Question:
<URL>
I created a database called eclipse in MySQL via phpmyadmin (and logged out), I'm supplying correct username and password, yet the connection test fails. Why?
These are the reported errors:
'''
com.mysql.jdbc.exceptions.jdbc4.MySQLSyntaxErrorException: Unknown database 'database'
at sun.reflect.NativeConstructorAccessorImpl.newInstance0(Native Method)
at sun.reflect.NativeConstructorAccessorImpl.newInstance(NativeConstructorAccessorImpl.java:57)
at sun.reflect.DelegatingConstructorAccessorImpl.newInstance(DelegatingConstructorAccessorImpl.java:45)
at java.lang.reflect.Constructor.newInstance(Constructor.java:532)
at com.mysql.jdbc.Util.handleNewInstance(Util.java:411)
at com.mysql.jdbc.Util.getInstance(Util.java:386)
at com.mysql.jdbc.SQLError.createSQLException(SQLError.java:1053)
at com.mysql.jdbc.MysqlIO.checkErrorPacket(MysqlIO.java:4074)
at com.mysql.jdbc.MysqlIO.checkErrorPacket(MysqlIO.java:4006)
at com.mysql.jdbc.MysqlIO.checkErrorPacket(MysqlIO.java:919)
at com.mysql.jdbc.MysqlIO.proceedHandshakeWithPluggableAuthentication(MysqlIO.java:1694)
at com.mysql.jdbc.MysqlIO.doHandshake(MysqlIO.java:1244)
at com.mysql.jdbc.ConnectionImpl.coreConnect(ConnectionImpl.java:2397)
at com.mysql.jdbc.ConnectionImpl.connectOneTryOnly(ConnectionImpl.java:2430)
at com.mysql.jdbc.ConnectionImpl.createNewIO(ConnectionImpl.java:2215)
at com.mysql.jdbc.ConnectionImpl.<init>(ConnectionImpl.java:813)
at com.mysql.jdbc.JDBC4Connection.<init>(JDBC4Connection.java:47)
at sun.reflect.NativeConstructorAccessorImpl.newInstance0(Native Method)
at sun.reflect.NativeConstructorAccessorImpl.newInstance(NativeConstructorAccessorImpl.java:57)
at sun.reflect.DelegatingConstructorAccessorImpl.newInstance(DelegatingConstructorAccessorImpl.java:45)
at java.lang.reflect.Constructor.newInstance(Constructor.java:532)
at com.mysql.jdbc.Util.handleNewInstance(Util.java:411)
at com.mysql.jdbc.ConnectionImpl.getInstance(ConnectionImpl.java:399)
at com.mysql.jdbc.NonRegisteringDriver.connect(NonRegisteringDriver.java:334)
at org.eclipse.datatools.connectivity.drivers.jdbc.JDBCConnection.createConnection(JDBCConnection.java:214)
at org.eclipse.datatools.connectivity.DriverConnectionBase.internalCreateConnection(DriverConnectionBase.java:105)
at org.eclipse.datatools.connectivity.DriverConnectionBase.open(DriverConnectionBase.java:54)
at org.eclipse.datatools.connectivity.drivers.jdbc.JDBCConnection.open(JDBCConnection.java:73)
at org.eclipse.datatools.enablement.internal.mysql.connection.JDBCMySQLConnectionFactory.createConnection(JDBCMySQLConnectionFactory.java:28)
at org.eclipse.datatools.connectivity.internal.ConnectionFactoryProvider.createConnection(ConnectionFactoryProvider.java:83)
at org.eclipse.datatools.connectivity.internal.ConnectionProfile.createConnection(ConnectionProfile.java:359)
at org.eclipse.datatools.connectivity.ui.PingJob.createTestConnection(PingJob.java:76)
at org.eclipse.datatools.connectivity.ui.PingJob.run(PingJob.java:59)
at org.eclipse.core.internal.jobs.Worker.run(Worker.java:54)
'''
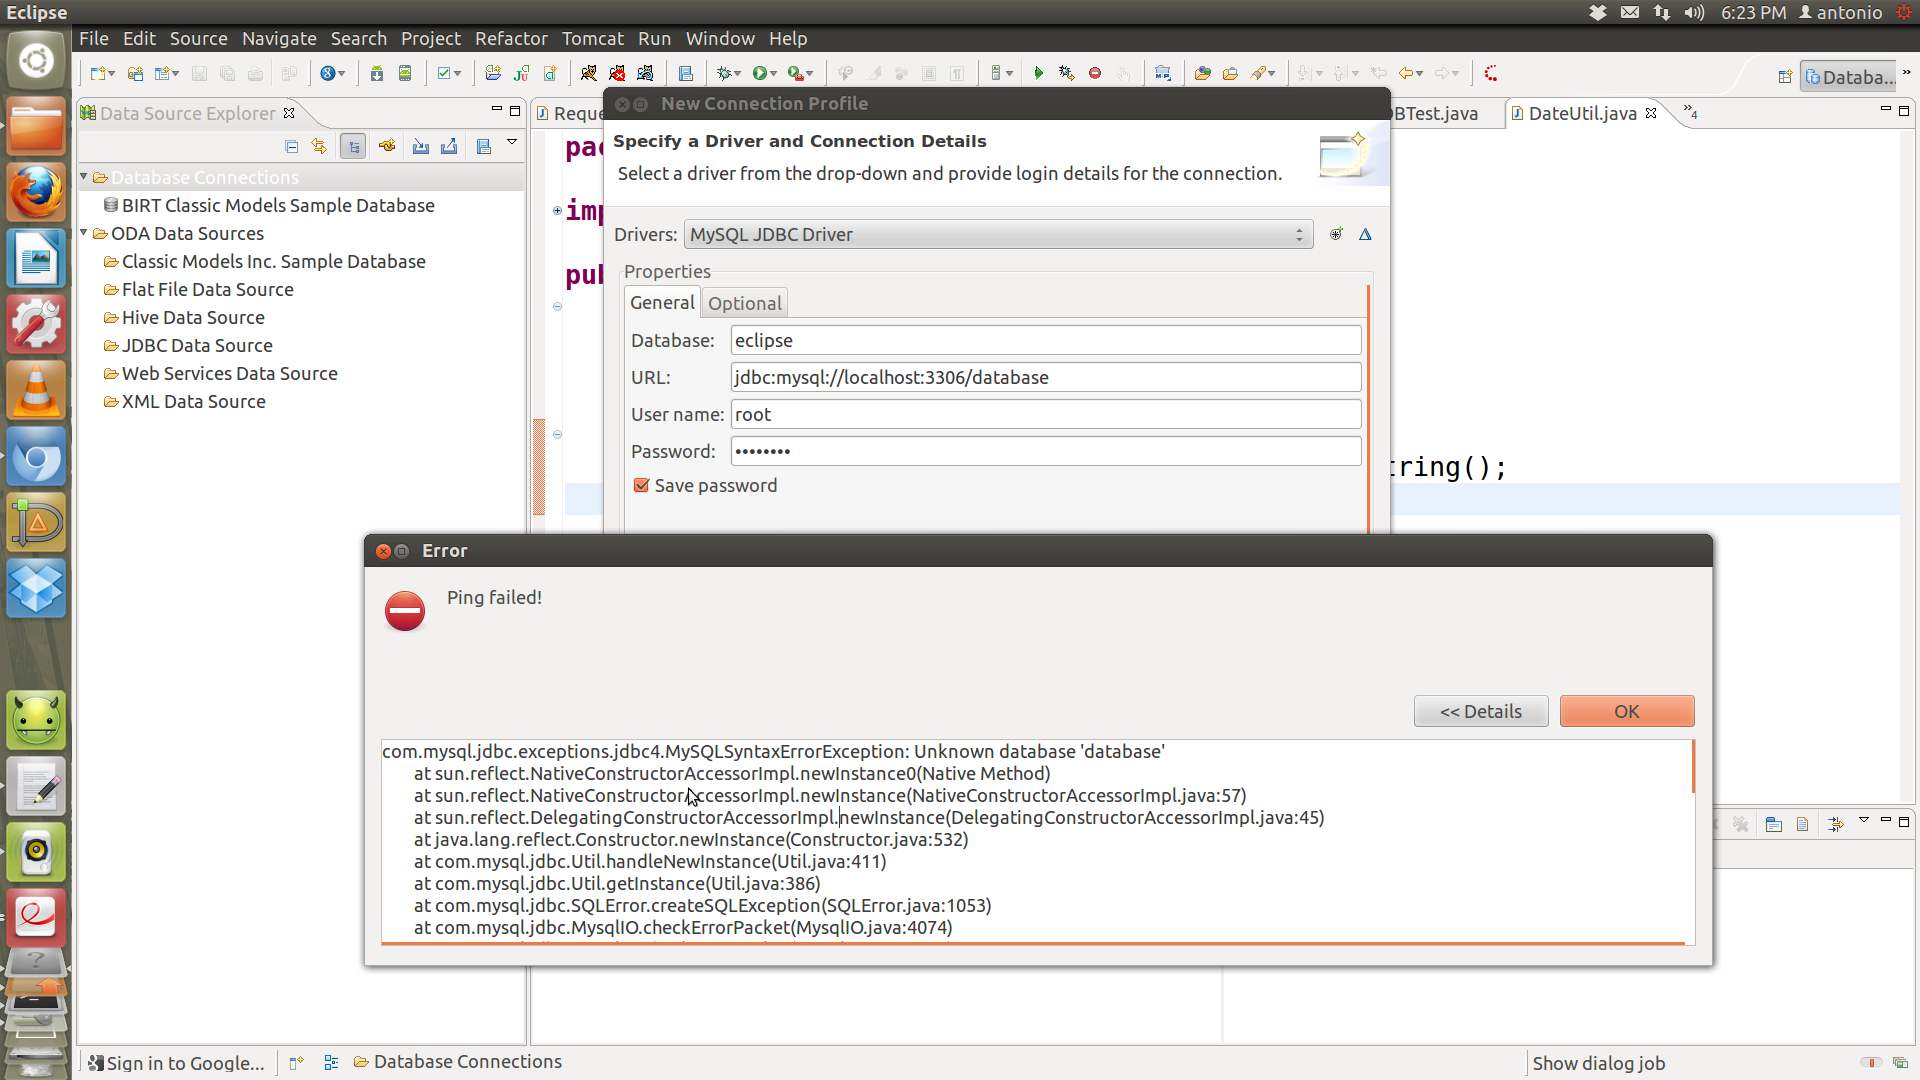
Answer: Look at your URL, it's wrong. It should end with '/eclipse' not '/database' (You copied it literally from the site).